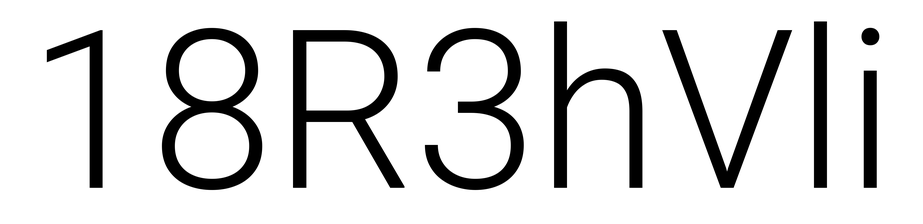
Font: Roboto_Light